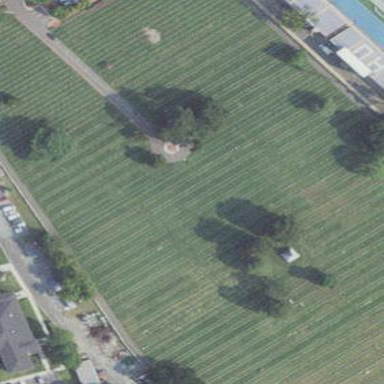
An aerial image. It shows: Cemetery.